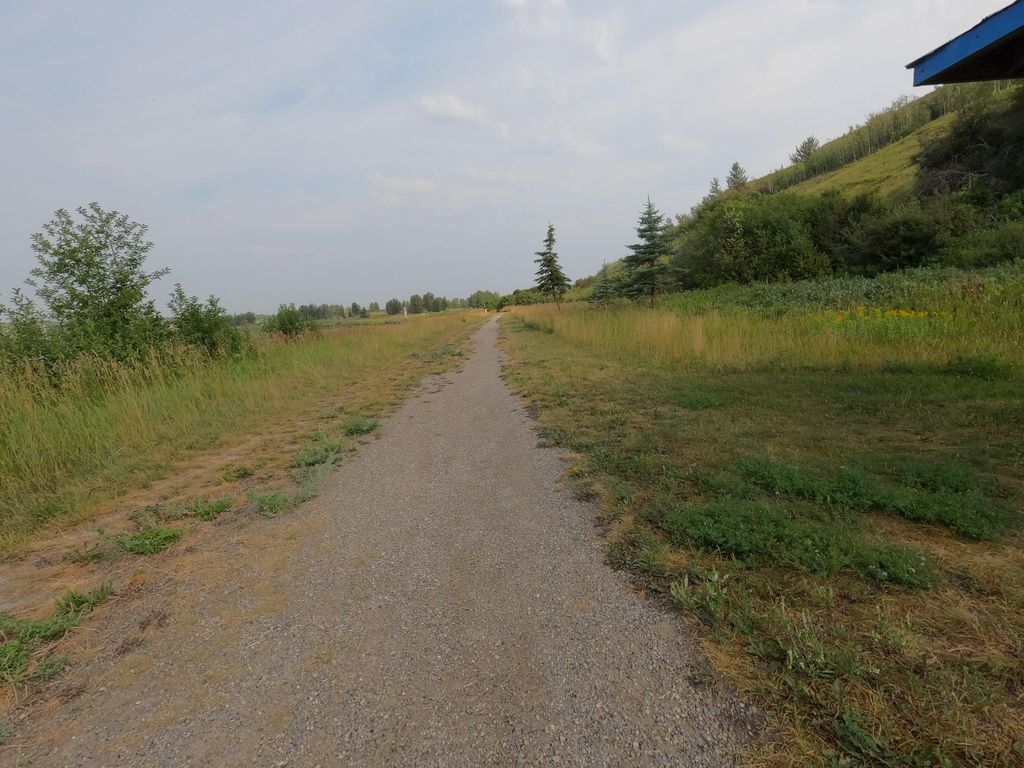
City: calgary